Question: Can someone explain the difference between these 2 types of joins and how to visualize them? Not sure when to use which...
Ex1
'''
select a.f1, a.f2, b.f1, b.f2
from table_a a
inner join table_c c
on a.id = c.id
inner join table_b b
on c.id = b.id
'''
Ex 2
'''
SELECT a.au_lname,
a.au_fname,
t.title
FROM authors a
INNER JOIN titleauthor ta
ON a.au_id = ta.au_id
JOIN titles t
ON ta.title_id = t.title_id
WHERE t.type = 'trad_cook'
ORDER BY t.title ASC
'''
Using this unrelated venn diagram- what do these 2 queries return?

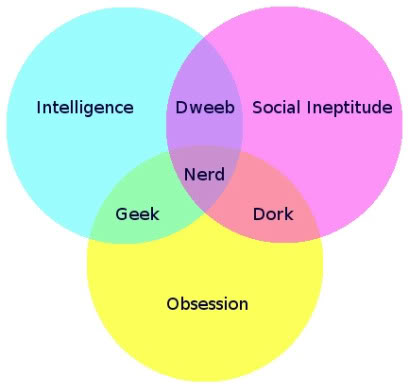
Answer: It simply means that you are joining three tables in your 'SELECT' statement.
- 'authors''titleauthor'- 'titleauthor''titles'
To learn more about joins, please see the article below,
- <URL>